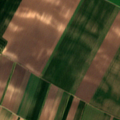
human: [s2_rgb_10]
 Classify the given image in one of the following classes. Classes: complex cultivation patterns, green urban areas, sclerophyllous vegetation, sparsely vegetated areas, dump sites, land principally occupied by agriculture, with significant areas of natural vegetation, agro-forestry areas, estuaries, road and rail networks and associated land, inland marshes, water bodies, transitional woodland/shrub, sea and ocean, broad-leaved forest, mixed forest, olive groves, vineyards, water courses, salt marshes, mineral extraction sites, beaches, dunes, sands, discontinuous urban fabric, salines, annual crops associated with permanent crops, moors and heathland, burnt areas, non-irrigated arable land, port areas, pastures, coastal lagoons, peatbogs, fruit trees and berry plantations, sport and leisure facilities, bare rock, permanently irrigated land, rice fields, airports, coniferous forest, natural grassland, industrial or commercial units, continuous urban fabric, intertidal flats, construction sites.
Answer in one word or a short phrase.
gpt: non-irrigated arable land, vineyards